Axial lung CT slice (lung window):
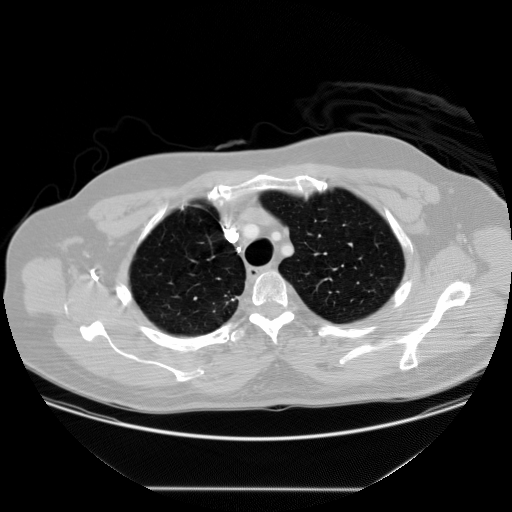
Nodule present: no